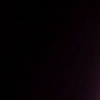
Label: space